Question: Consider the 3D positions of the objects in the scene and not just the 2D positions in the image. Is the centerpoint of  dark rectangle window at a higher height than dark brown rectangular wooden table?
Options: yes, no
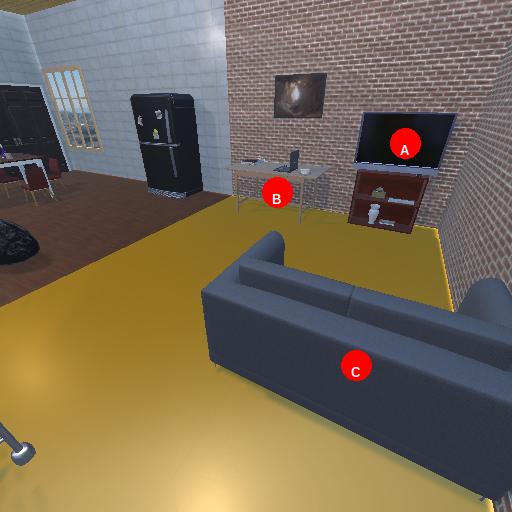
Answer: yes